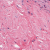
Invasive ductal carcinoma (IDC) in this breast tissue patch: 0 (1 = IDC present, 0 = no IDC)